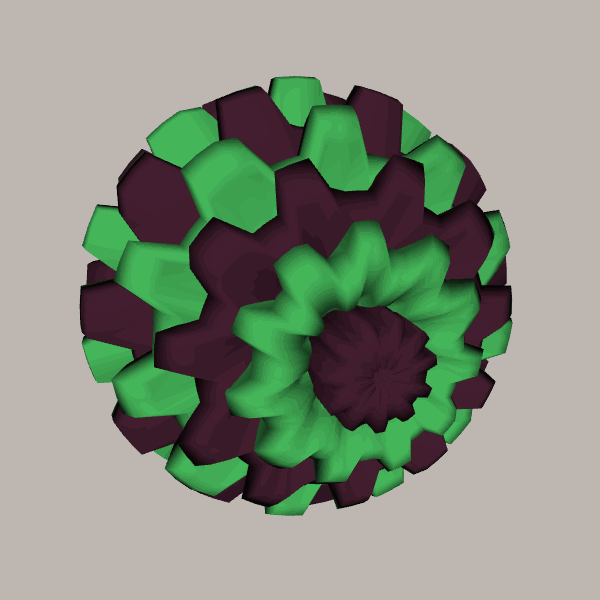
Background: light